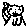
Label: cat